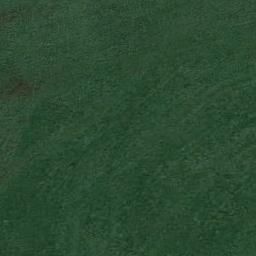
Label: meadow